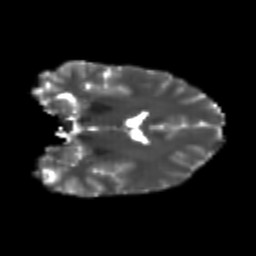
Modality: T2w
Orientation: coronal
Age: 20
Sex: female
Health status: healthy
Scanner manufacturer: philips
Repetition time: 7.384 s
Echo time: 0.08599 s